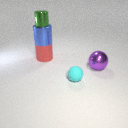
large red rubber cylinder below small green metal cylinder